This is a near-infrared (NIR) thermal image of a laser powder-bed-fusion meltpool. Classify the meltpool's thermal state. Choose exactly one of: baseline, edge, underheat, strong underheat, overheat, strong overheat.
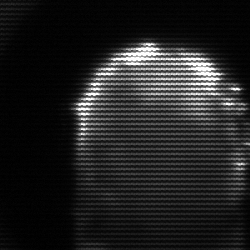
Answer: baseline